Question: I have this dataset:
'''
clear
input gender salary education child
1 5000 2000 2100
0 4000 2200 2300
1 4000 3220 3300
0 5660 4500 3200
1 4333 3200 2190
1 6550 4370 1990
0 4330 <PHONE>
1 3500 2100 4600
1 5320 4100 3499
1 5100 2100 3100
end
'''
The command below produces the following graph:

How can I put everything in one graph?
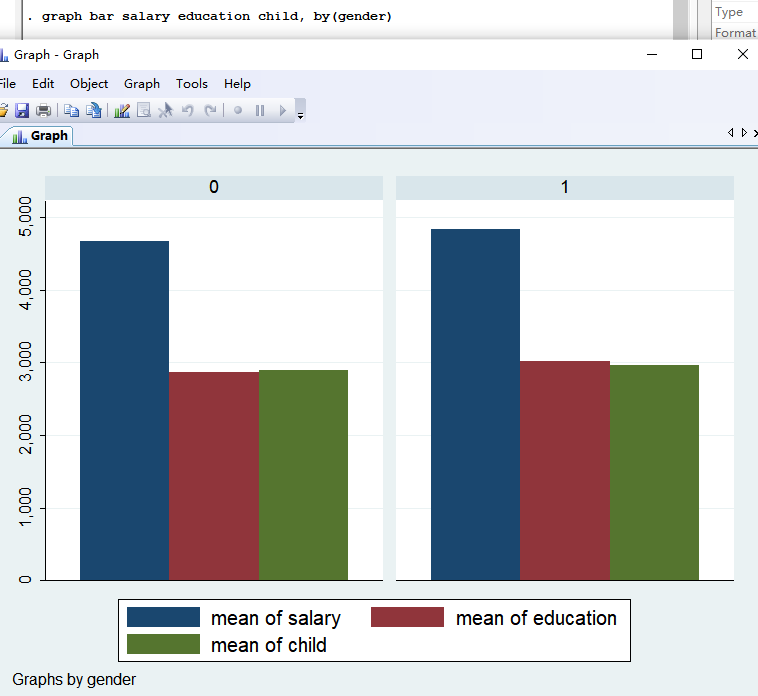
Answer: If you want to put everything in one graph the following will work:
'''
graph bar salary education child, over(gender)
'''
<URL>
Alternatively:
'''
separate salary, by(gender)
separate education, by(gender)
separate child, by(gender)
graph bar salary? education? child?, bargap(10)
'''
<URL>
You can also play with the options of 'graph bar' to further tweak the
results:
'''
graph bar salary? education? child?, bargap(10) ///
bar(1, color(ebblue)) ///
bar(2, color(ebblue)) ///
bar(3, color(red)) ///
bar(4, color(red)) ///
bar(5, color(green)) ///
bar(6, color(green)) ///
legend(off)
'''
<URL>